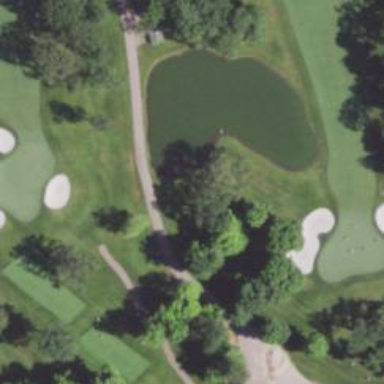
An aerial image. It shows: Service road designated as golf cart path.